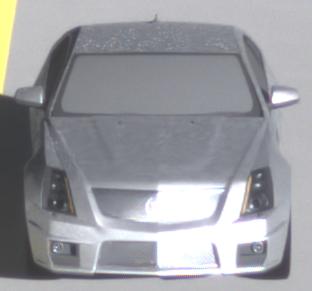
Make: Cadillac
Model: CTS-V
Detailed model: CTS-V (II) Limousine
Model produced from: 2008/11
Model produced until: 2010/12
Doors: 4
Color: white
Road condition: dry road
Daytime: morning or afternoon
Contrast: high contrast